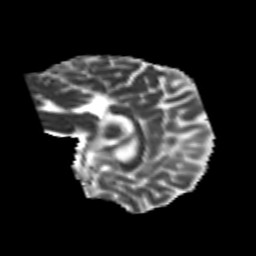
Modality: MD
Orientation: sagittal
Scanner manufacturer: siemens
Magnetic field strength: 3 T
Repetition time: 6.8 s
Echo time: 0.093 s